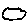
Label: cloud